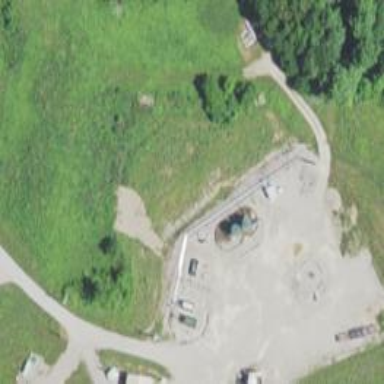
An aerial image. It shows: Storage tank that is man-made.